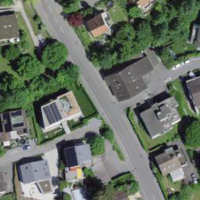
EUNIS habitat code: 55
Species observed at this site:
Carpinus betulus